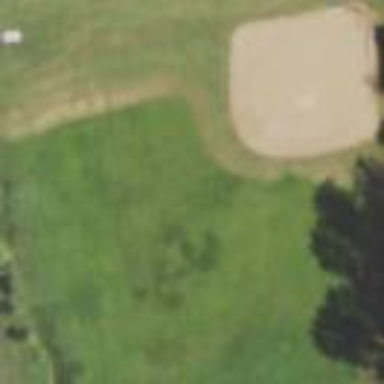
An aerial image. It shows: Baseball pitch for leisure land activities.